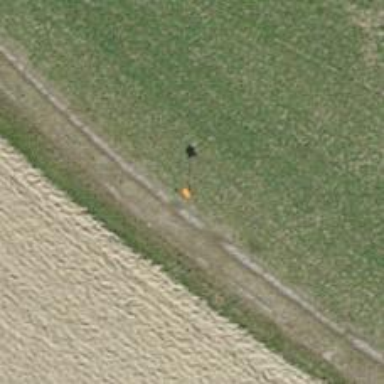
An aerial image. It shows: Orange pipeline marker.